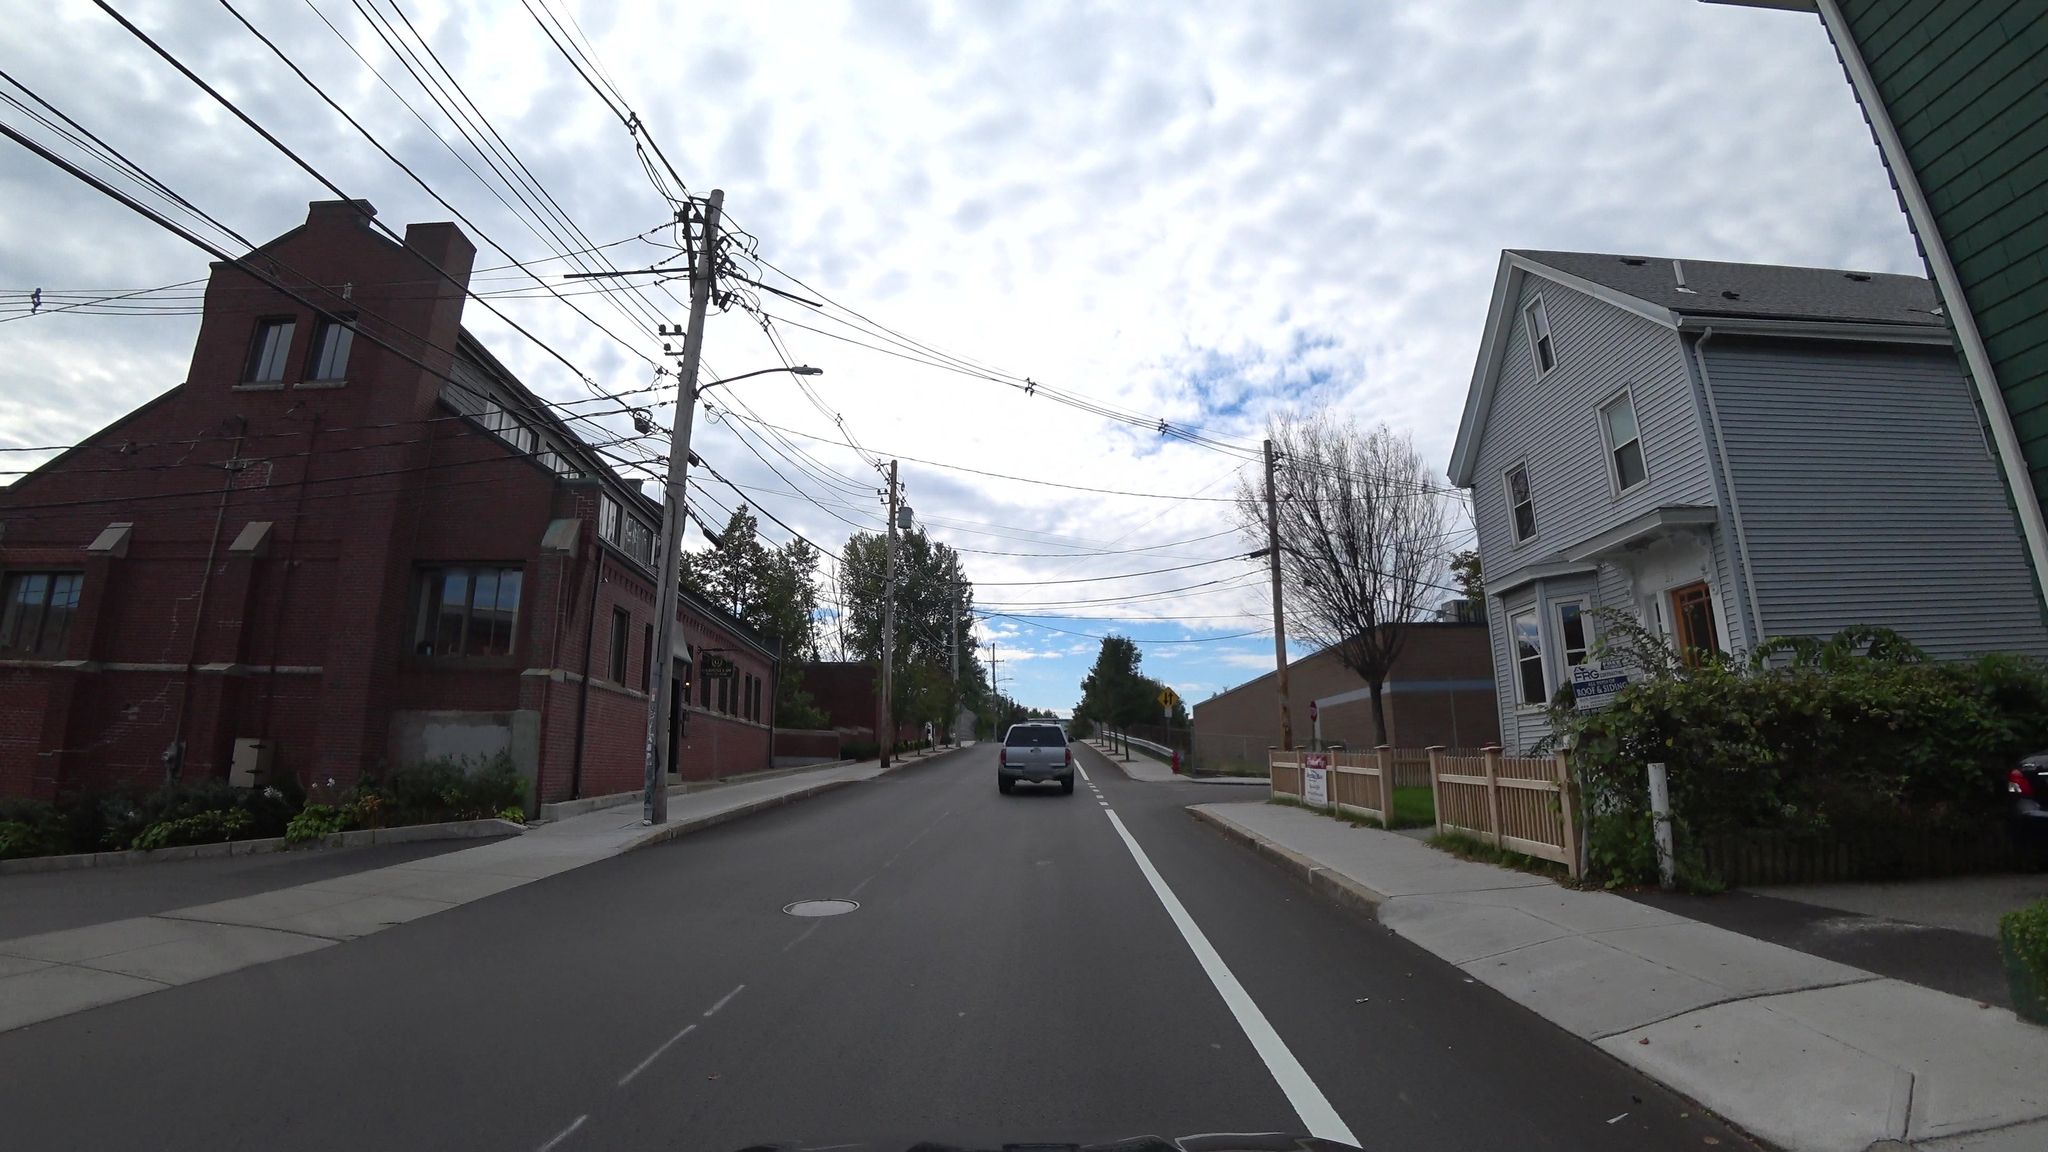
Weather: cloudy
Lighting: day
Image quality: good
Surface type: driving surface
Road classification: footway
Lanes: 2
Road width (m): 12.2
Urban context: urban centre
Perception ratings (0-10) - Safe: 7.37, Lively: 8.81, Beautiful: 7.23, Boring: 3.75, Depressing: 1.03, Wealthy: 6.03